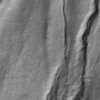
Label: not_dusty